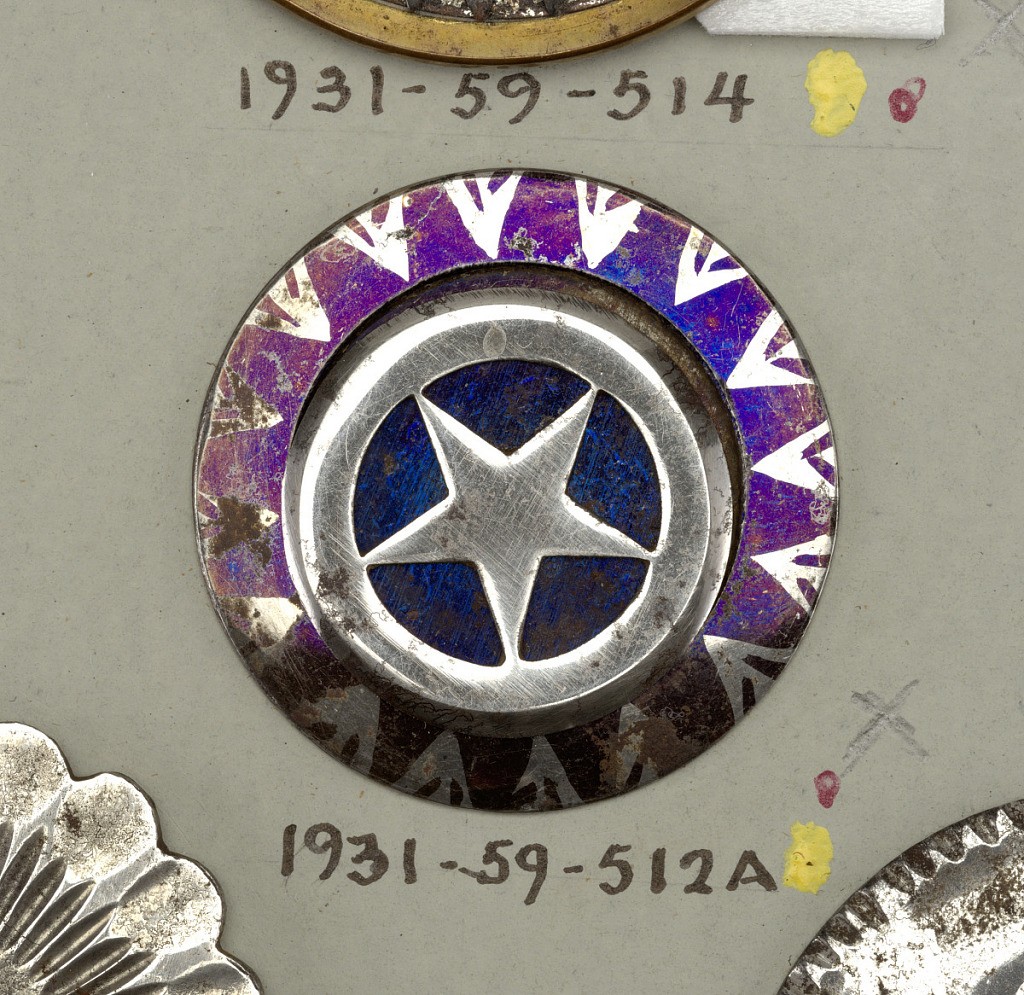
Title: Buttons
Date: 19th century
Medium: steel
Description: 1931-59-512-a/c: steel buttons with decoration in blue tinting - a/...